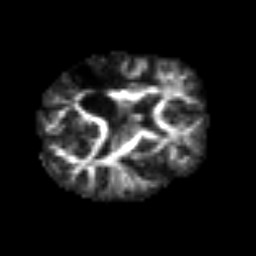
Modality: FA
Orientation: axial
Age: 62
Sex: female
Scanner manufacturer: siemens
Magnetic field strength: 3 T
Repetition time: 3.2 s
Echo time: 0.081 s